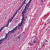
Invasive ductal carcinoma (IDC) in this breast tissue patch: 0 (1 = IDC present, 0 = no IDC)